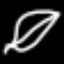
Label: leaf